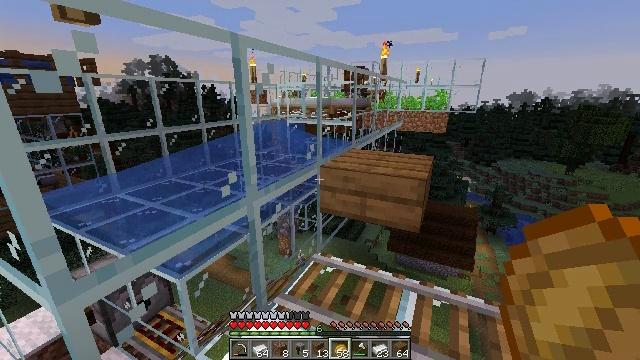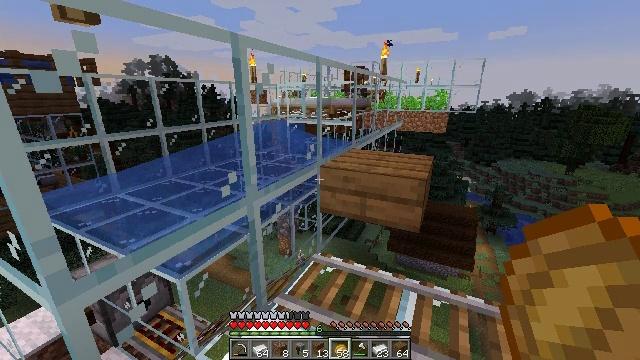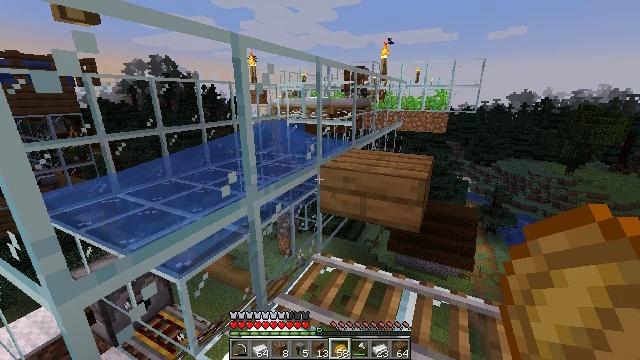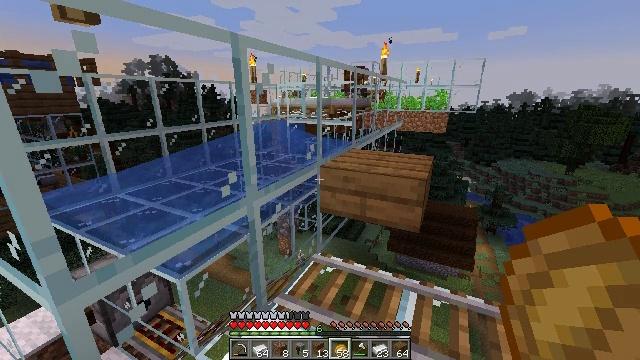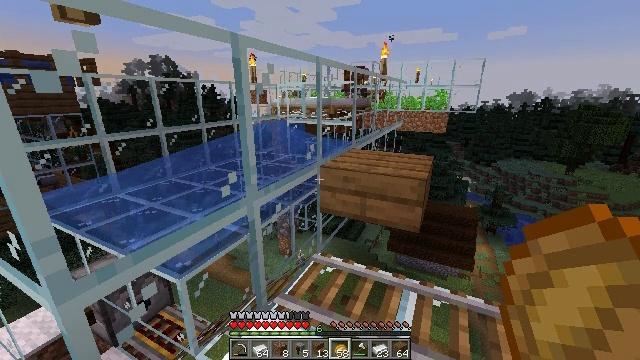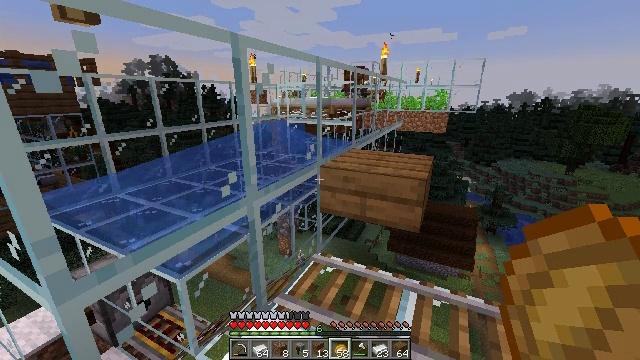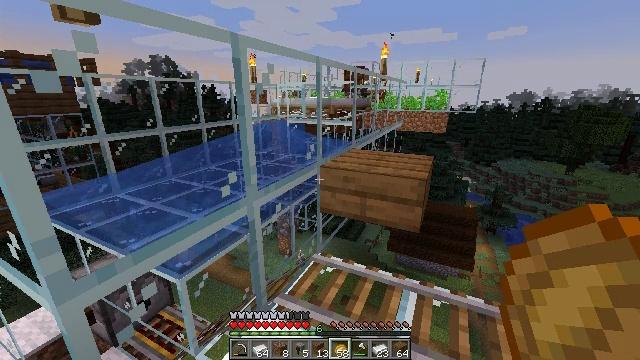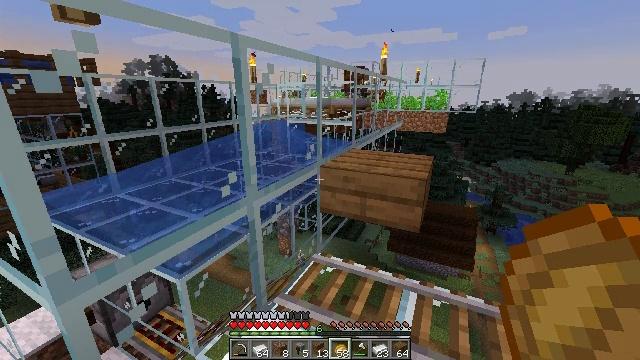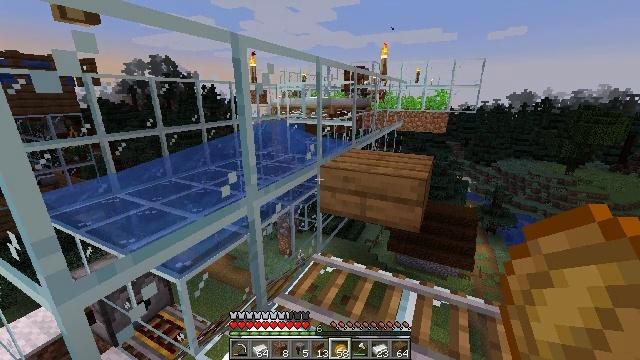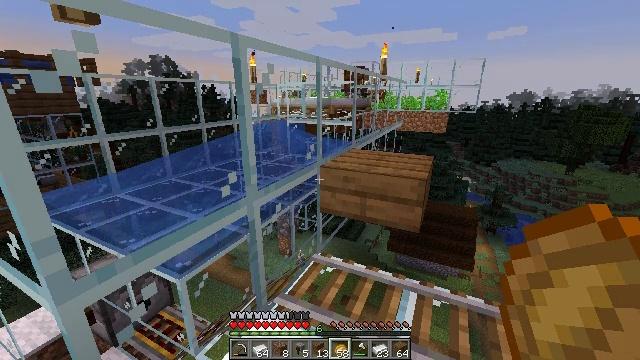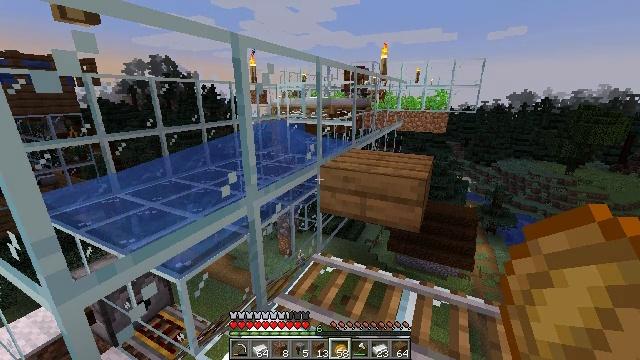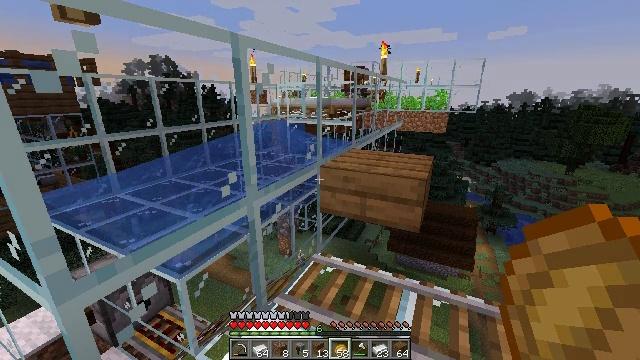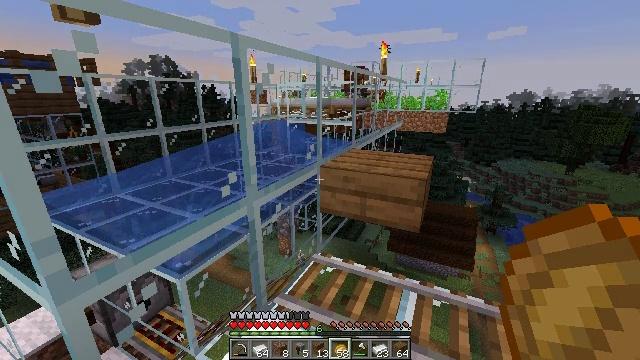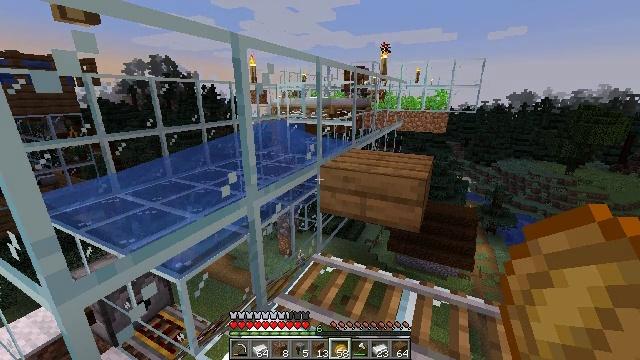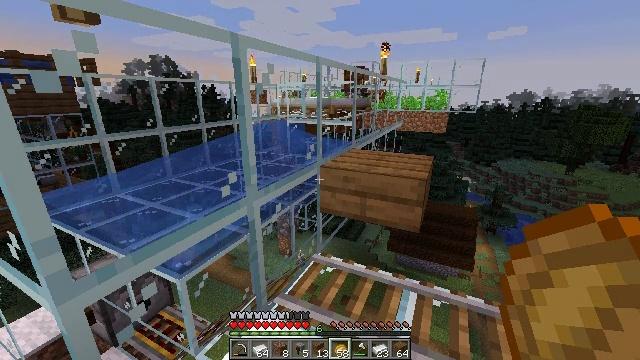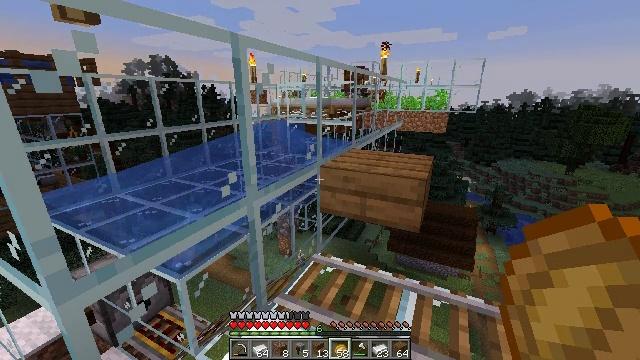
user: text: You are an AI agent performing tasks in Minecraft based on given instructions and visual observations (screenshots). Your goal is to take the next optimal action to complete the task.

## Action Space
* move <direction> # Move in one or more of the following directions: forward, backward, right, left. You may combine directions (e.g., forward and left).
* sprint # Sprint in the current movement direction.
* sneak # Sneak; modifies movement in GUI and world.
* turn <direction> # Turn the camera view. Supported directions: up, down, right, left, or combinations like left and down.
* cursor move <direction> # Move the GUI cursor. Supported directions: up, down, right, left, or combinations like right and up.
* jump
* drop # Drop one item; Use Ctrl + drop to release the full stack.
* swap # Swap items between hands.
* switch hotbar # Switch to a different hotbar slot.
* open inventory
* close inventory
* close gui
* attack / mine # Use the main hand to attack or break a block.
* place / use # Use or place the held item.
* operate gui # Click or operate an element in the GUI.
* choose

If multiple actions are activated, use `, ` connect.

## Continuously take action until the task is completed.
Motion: motion action
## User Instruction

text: Recycle the smithing table.
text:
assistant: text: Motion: no_op
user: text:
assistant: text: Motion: no_op
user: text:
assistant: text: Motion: no_op
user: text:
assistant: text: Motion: no_op
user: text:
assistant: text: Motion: no_op
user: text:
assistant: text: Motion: no_op
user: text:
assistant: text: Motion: no_op
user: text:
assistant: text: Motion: no_op
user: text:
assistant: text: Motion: no_op
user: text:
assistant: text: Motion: no_op
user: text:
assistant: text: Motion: no_op
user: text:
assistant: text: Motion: no_op
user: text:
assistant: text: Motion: no_op
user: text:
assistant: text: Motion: no_op
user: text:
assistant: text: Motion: no_op
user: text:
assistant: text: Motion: no_op
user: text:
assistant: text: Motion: turn right
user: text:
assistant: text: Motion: no_op
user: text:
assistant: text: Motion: no_op
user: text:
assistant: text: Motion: no_op
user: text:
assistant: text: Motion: no_op
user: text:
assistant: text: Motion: no_op
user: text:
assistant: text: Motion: no_op
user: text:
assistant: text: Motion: no_op
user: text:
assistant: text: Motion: no_op
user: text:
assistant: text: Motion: turn right
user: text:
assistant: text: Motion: turn right
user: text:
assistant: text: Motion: no_op
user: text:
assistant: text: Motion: no_op
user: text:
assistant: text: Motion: no_op